Question: I am trying to create a full page interface using the excellent jQuery UI Layout plugin.
but unfortunately west side unable to resize with mouse which i have mentioned in below image. i am not able to find any solution for it.
Below is my code which i used:
'''
<div class="ui-layout-west">
<%@include file="abc.jsp"%>
</div>
'''
Below is my sample image of west pane.

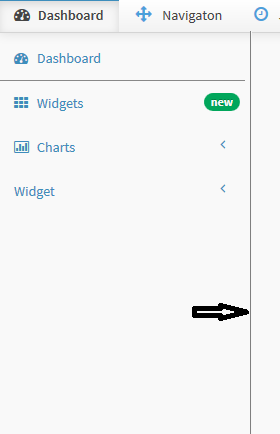
Answer: I found a solution, It looks like you have to include js for jquery ui. you can then set resizable option like below according to your need.
'''
<html>
<head>
<script src="jquery-latest.js"></script>
<script type="text/javascript" src="jquery-ui-latest.js"></script>
<script src="jquery.layout-latest.js"></script>
<script>
$(document).ready(function () {
$('body').layout({
applyDefaultStyles: true,
resizable: true,
east__resizable:false,
north__resizable:false,
south__resizable:false,
});
});
</script>
</head>
<body>
<div class="ui-layout-center">Center</div>
<div class="ui-layout-north">North</div>
<div class="ui-layout-south">South</div>
<div class="ui-layout-east">East</div>
<div class="ui-layout-west">West</div>
</body>
</html>
'''